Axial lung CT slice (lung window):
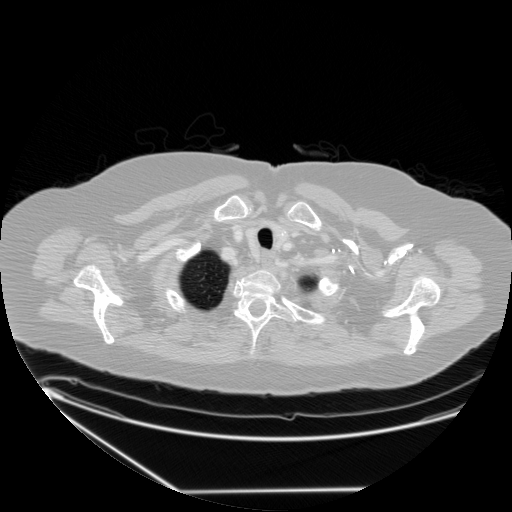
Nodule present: no